Chest X-ray. View position: PA
Patient age: 47
Patient sex: M
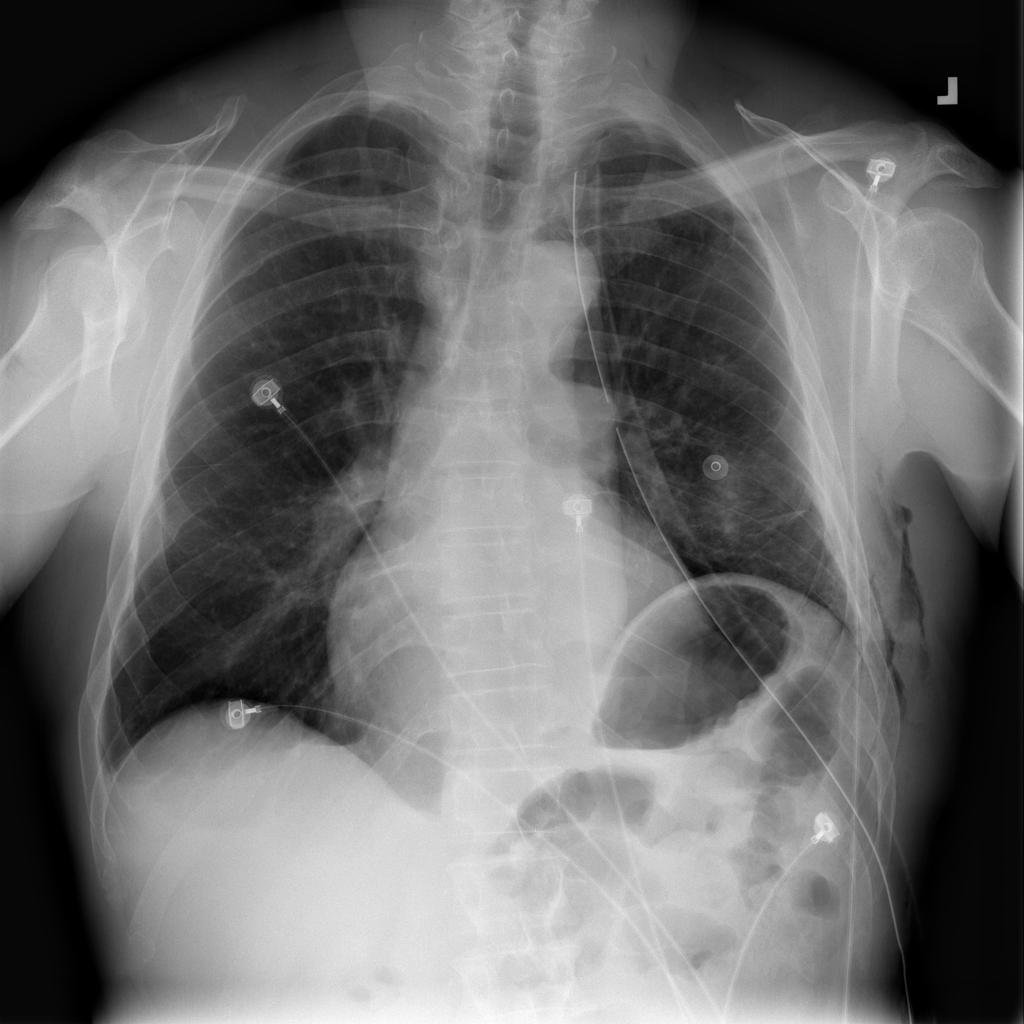
Finding: Pneumothorax